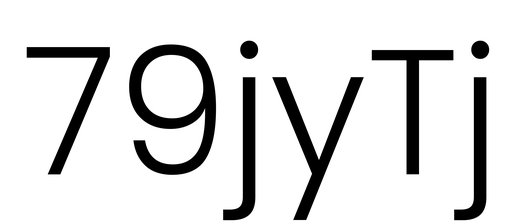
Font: Poppins-Light